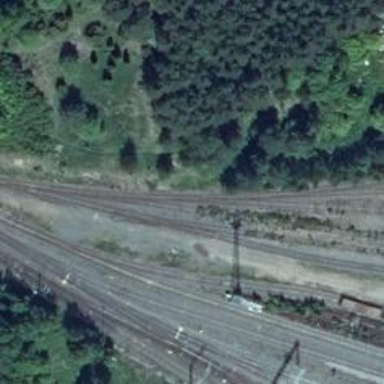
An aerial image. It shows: Railway crossing.